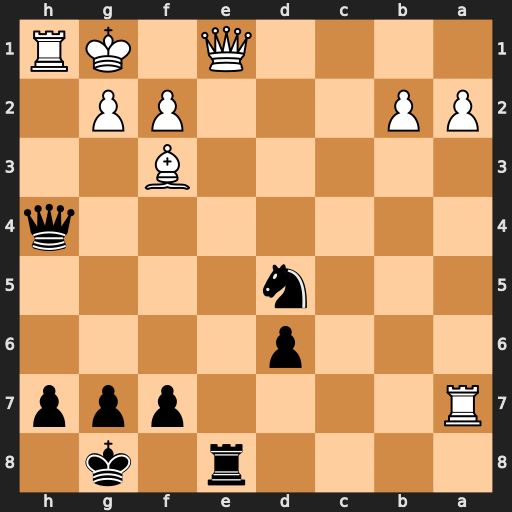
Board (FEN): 4r1k1/R4ppp/3p4/3n4/7q/5B2/PP3PP1/4Q1KR
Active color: b
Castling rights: -
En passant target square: -
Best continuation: Rxe1#